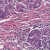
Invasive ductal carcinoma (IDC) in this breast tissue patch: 1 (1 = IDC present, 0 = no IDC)